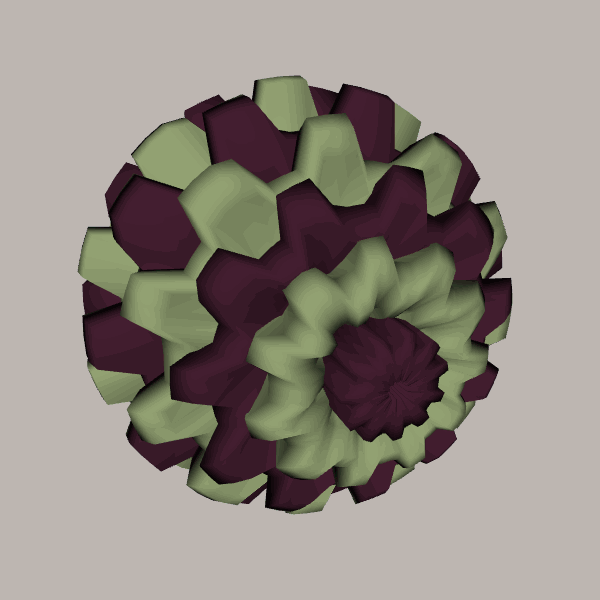
Background: light